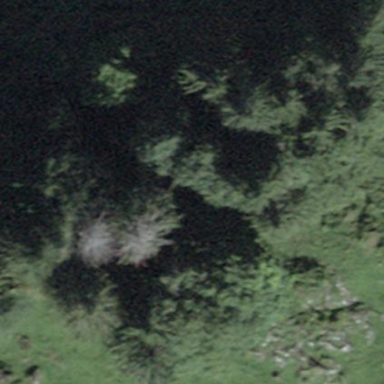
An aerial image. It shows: Forest area.